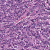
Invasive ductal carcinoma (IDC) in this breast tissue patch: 1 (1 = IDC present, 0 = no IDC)